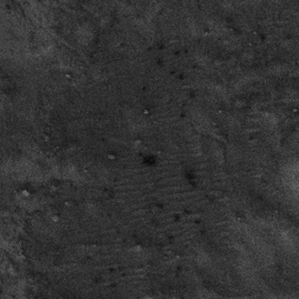
Label: frost